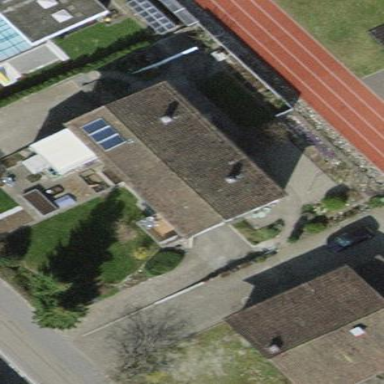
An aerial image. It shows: Semidetached house.